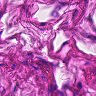
Metastatic tissue present: no